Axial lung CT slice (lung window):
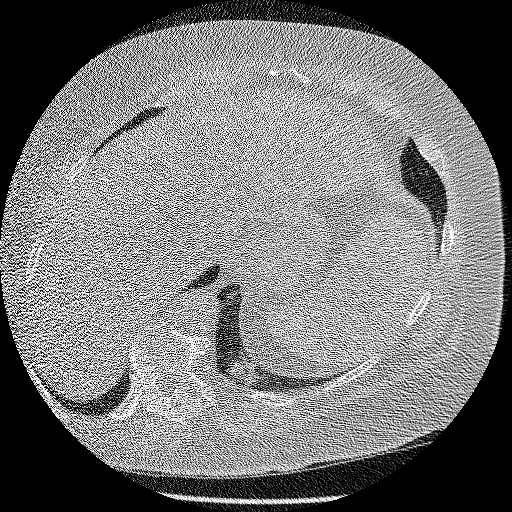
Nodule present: no